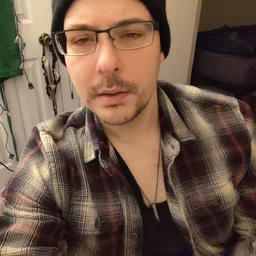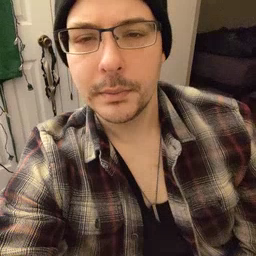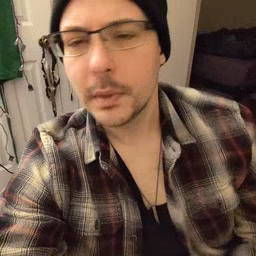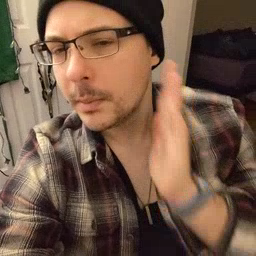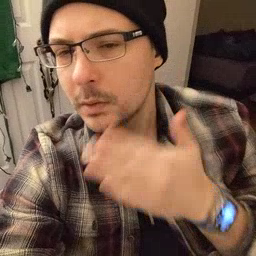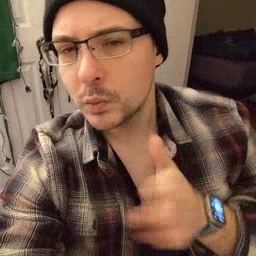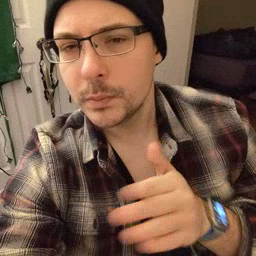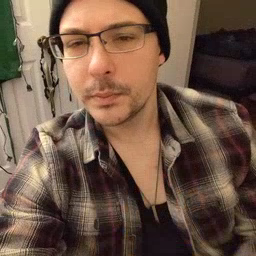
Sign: bedroom